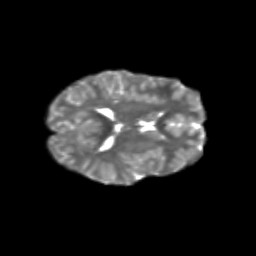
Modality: T2w
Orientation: axial
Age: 10
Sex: male
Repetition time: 9.512 s
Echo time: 0.089 s